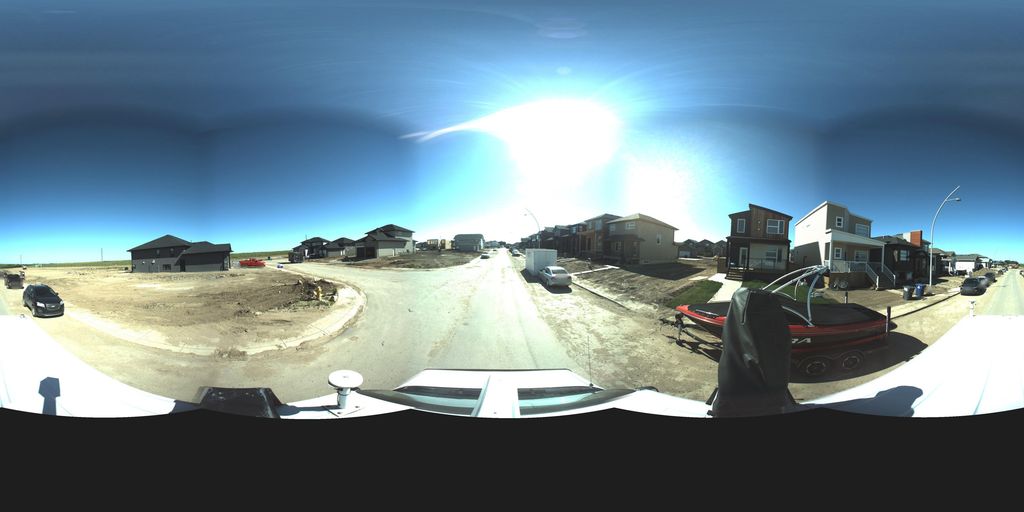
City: saskatoon